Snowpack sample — Snodgrass Mountain, Crested Butte, Colorado (2/4/25, 12:06 PM MST)
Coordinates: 38.923, -106.968
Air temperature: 35 °F
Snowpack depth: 80 cm
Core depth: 30 cm
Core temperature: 35.6 °F
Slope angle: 14°, slope face: 78°
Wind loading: low
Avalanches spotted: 0
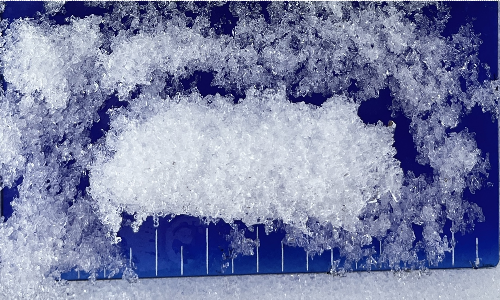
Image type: core
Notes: No avalanches nearby, unusually warm weather for the last month reported by residents, Collected 25 yards from treeline